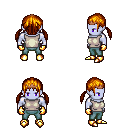
a pixel art fantasy rpg character, male body template, dark elf, purple skin, white sleeveless shirt, teal pants, dark blonde twin-tailed hairstyle, bronze tiara, gold gloves, gold boots, four views (front, back, left, right), 2x2 character sprite sheet, small pixel art, hard edges, no anti-aliasing